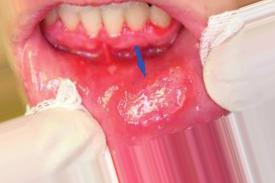
Condition: Mouth Ulcer